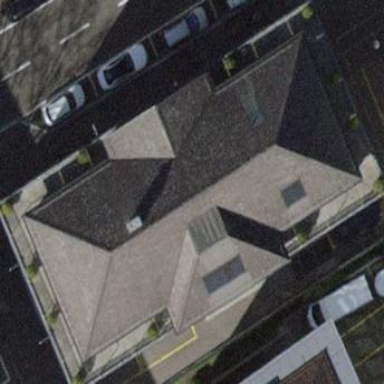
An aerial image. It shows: Commercial building with pyramidal roof shape.